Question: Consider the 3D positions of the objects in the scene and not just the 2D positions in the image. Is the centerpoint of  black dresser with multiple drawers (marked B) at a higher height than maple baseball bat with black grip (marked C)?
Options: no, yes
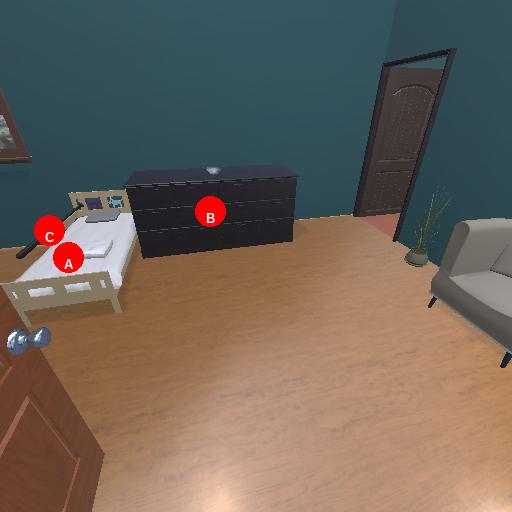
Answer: no